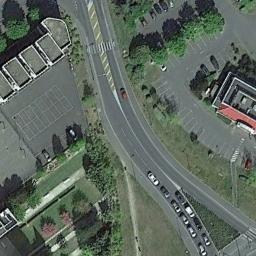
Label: freeway